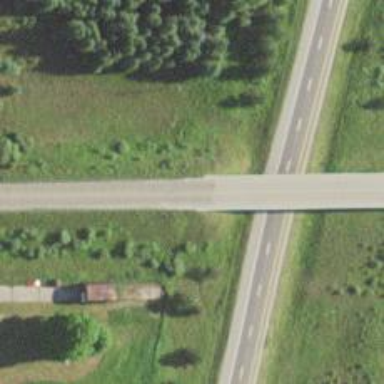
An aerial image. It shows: Residential road with bridge.